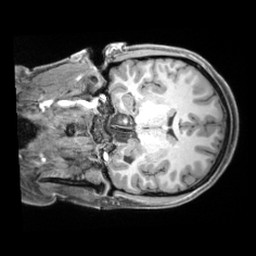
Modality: T1w
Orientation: coronal
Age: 24
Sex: female
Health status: ill
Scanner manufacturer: siemens
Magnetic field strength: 3 T
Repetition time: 2.2 s
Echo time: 0.00218 s